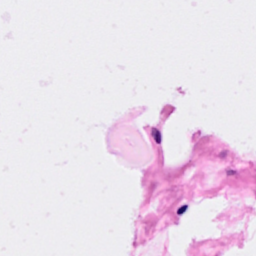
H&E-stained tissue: Breast